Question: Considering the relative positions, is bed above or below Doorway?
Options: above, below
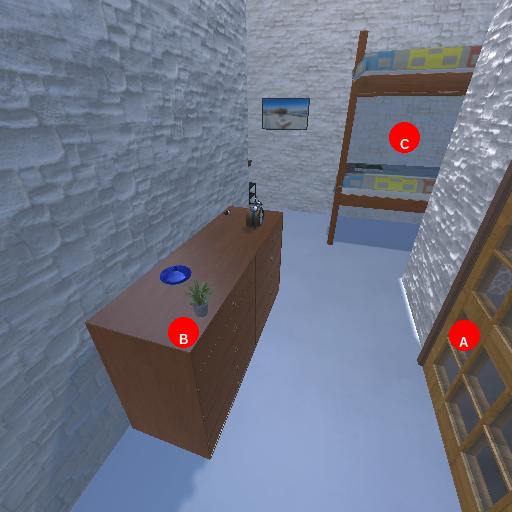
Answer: above